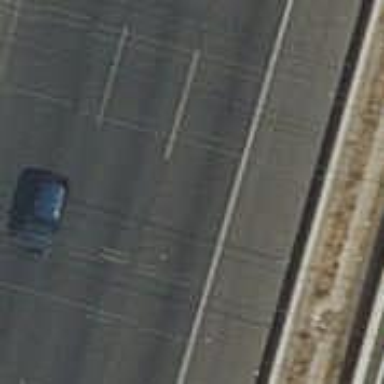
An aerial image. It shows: Asphalt motorway.